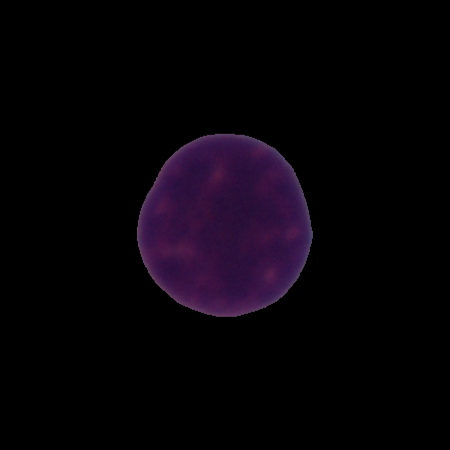
Label: healthy